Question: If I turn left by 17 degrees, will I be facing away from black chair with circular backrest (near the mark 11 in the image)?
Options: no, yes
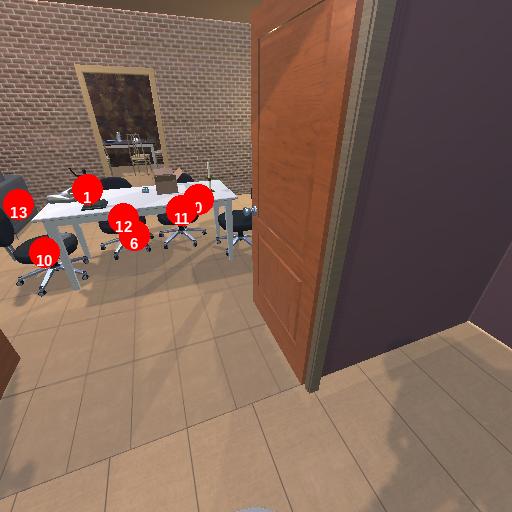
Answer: no